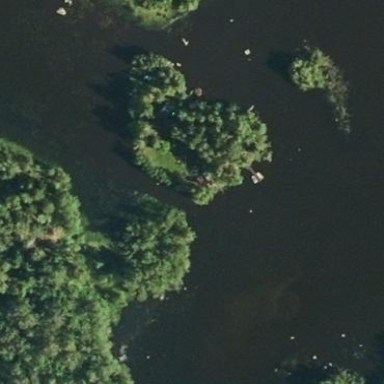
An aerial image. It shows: Islet.